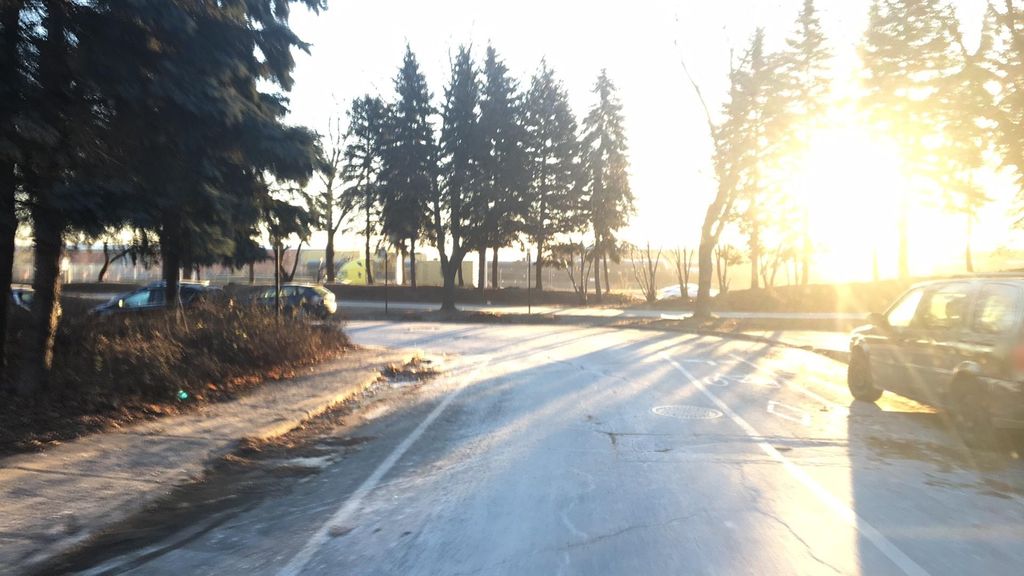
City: montreal